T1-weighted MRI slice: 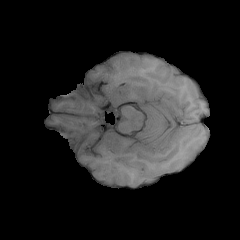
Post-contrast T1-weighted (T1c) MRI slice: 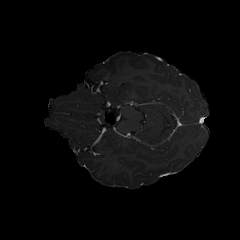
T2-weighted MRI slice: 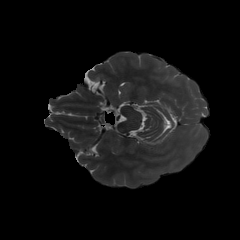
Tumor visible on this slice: no